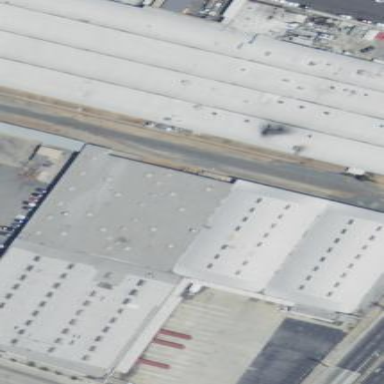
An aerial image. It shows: Warehouse.